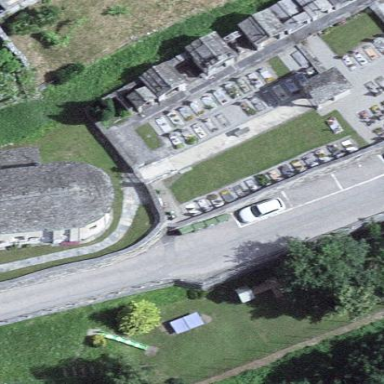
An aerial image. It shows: Cemetery.